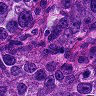
Metastatic tissue present: yes